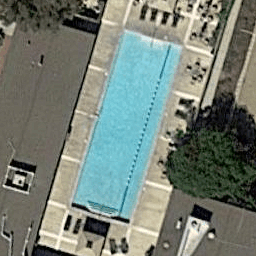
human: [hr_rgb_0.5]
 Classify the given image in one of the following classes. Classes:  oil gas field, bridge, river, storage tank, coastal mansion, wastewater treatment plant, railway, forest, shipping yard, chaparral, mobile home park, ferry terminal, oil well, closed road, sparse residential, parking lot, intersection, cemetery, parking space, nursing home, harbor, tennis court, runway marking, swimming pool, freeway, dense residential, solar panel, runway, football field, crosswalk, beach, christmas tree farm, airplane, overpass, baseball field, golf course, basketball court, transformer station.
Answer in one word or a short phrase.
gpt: swimming pool